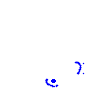
Particle: pion